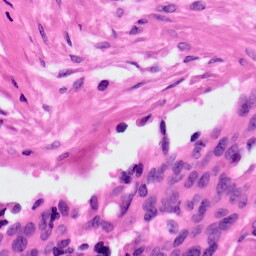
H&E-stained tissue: Ovarian